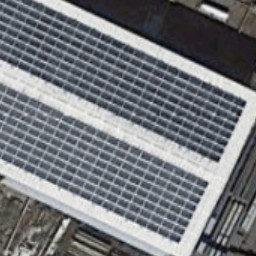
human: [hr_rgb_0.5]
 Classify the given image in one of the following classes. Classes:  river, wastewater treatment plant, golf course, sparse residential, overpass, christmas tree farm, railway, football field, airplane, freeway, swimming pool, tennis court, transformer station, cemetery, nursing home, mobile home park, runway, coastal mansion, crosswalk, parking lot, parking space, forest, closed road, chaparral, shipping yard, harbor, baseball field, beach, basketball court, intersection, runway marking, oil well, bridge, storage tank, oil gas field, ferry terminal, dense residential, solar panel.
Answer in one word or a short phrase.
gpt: solar panel